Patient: sex M, age 60
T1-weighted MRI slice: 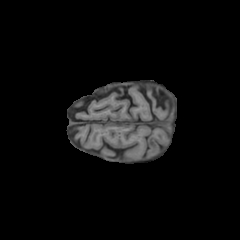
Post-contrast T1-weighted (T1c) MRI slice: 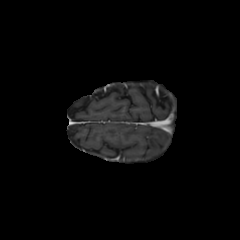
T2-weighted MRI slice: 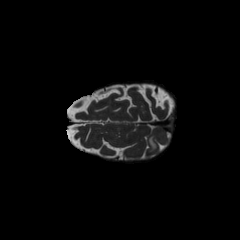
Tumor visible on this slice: yes
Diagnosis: Glioblastoma, IDH-wildtype
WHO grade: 4